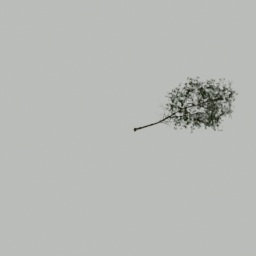
Label: nature